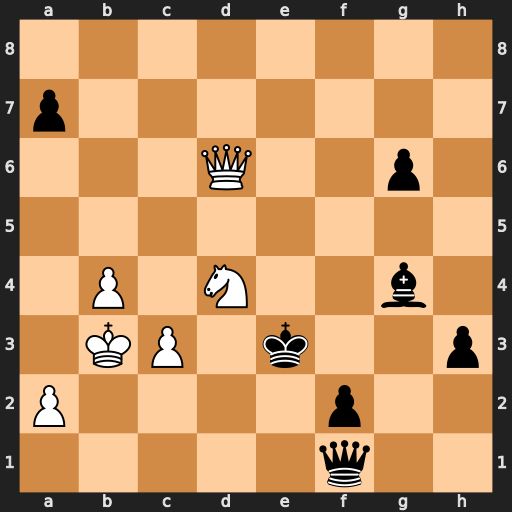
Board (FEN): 8/p7/3Q2p1/8/1P1N2b1/1KP1k2p/P4p2/5q2
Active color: w
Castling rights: -
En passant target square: -
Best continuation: Qe5+ Kd2 Qg5+ Kd1 Qxg4+ Kd2 Qg5+